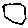
Label: hexagon